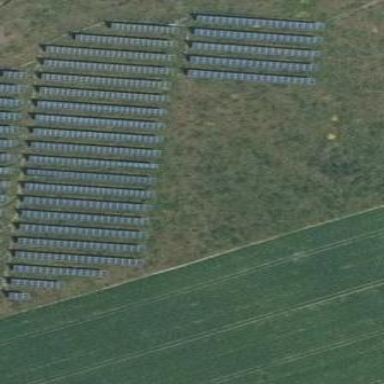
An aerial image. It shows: Solar power plant with photovoltaic technology generating electricity.